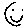
Label: smiley face